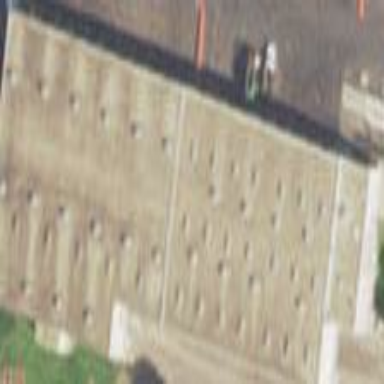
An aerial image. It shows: Industrial building that serves as waste transfer station.